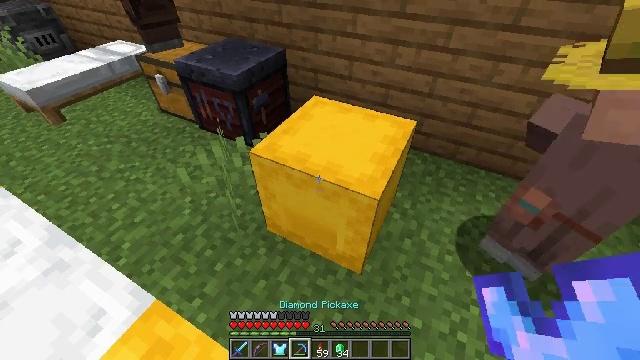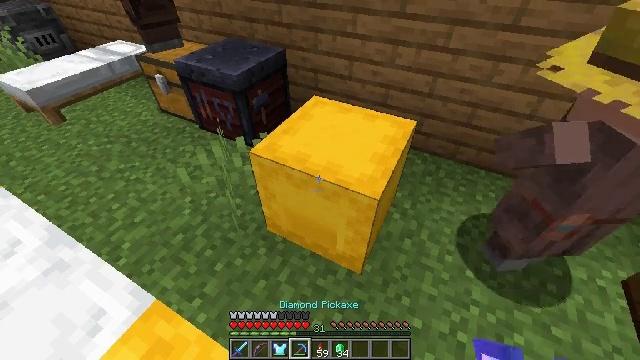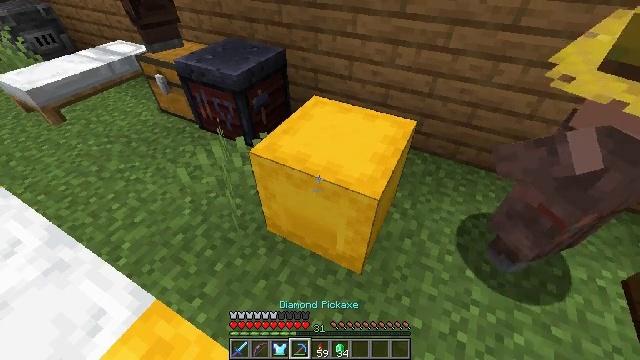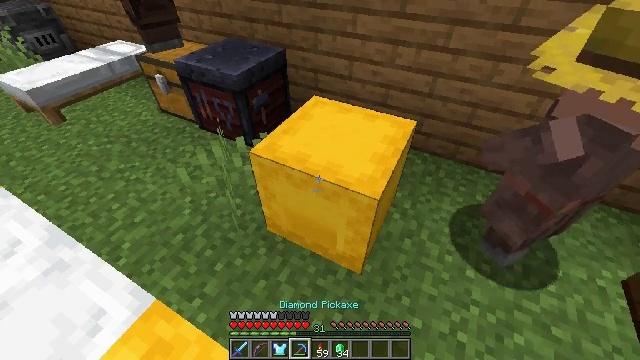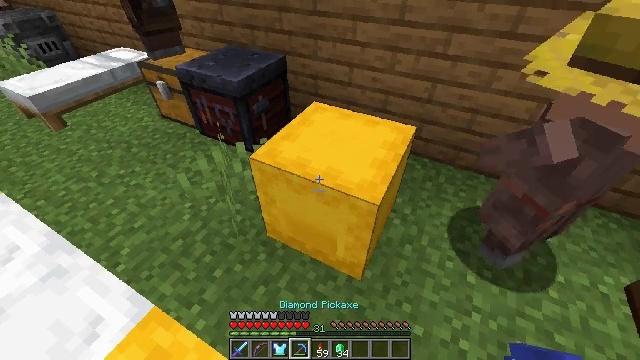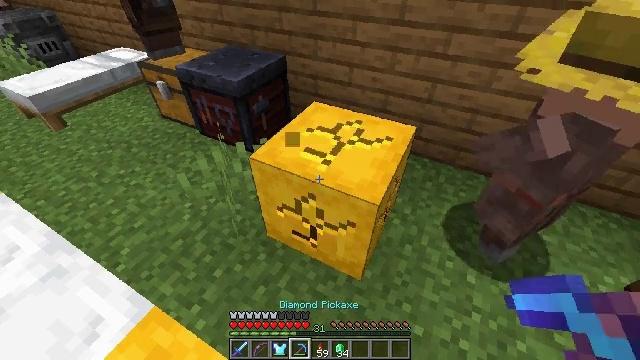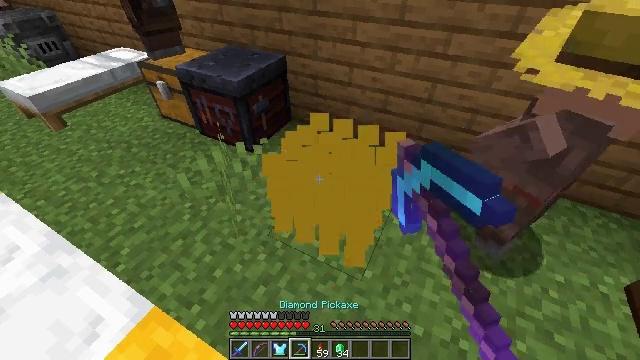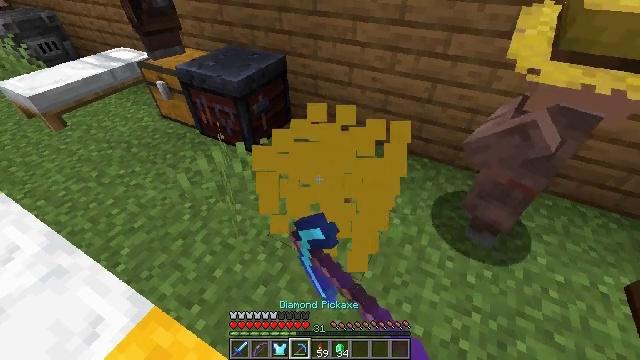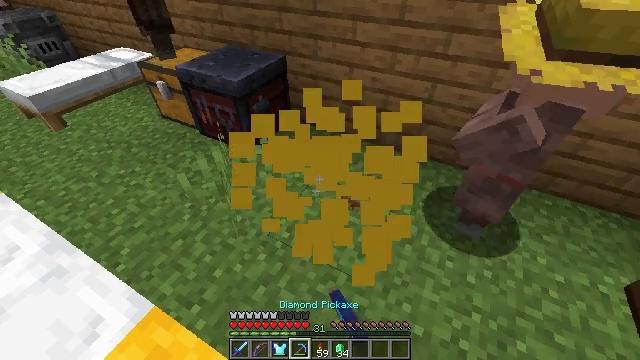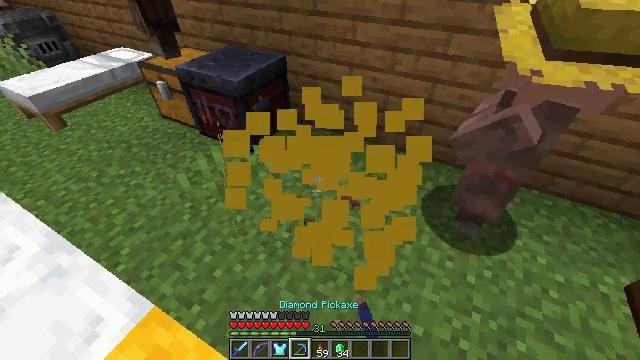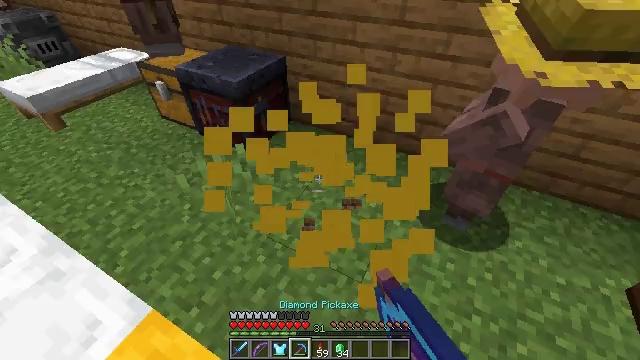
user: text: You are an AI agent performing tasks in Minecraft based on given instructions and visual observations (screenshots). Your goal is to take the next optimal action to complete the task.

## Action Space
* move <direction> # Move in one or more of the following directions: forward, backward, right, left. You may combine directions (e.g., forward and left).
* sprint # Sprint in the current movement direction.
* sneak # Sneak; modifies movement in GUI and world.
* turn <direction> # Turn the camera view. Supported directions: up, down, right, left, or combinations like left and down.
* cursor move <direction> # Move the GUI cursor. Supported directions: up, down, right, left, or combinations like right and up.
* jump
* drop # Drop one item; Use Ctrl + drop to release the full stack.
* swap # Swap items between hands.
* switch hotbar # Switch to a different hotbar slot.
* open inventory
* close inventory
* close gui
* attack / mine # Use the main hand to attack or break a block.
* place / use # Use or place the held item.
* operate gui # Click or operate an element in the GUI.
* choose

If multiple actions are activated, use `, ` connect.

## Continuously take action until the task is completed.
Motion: motion action
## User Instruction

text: Mine the yellow shulker box.
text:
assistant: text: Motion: no_op
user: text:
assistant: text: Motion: no_op
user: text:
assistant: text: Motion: no_op
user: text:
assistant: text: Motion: turn up
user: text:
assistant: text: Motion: attack / mine
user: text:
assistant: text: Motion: attack / mine
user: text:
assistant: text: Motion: attack / mine
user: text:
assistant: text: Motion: attack / mine
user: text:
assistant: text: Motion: attack / mine
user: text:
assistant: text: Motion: move forward, attack / mine
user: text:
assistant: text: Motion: attack / mine